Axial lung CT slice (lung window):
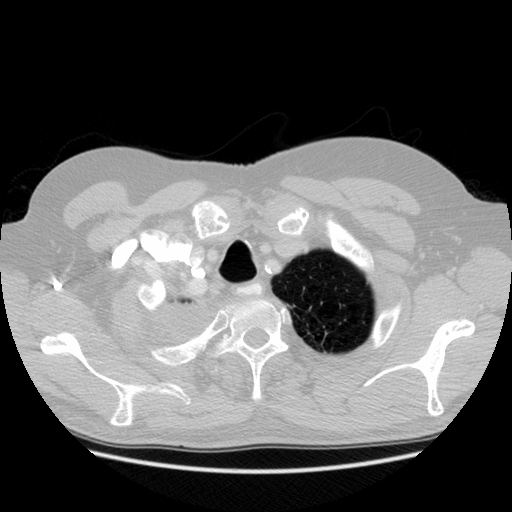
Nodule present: no